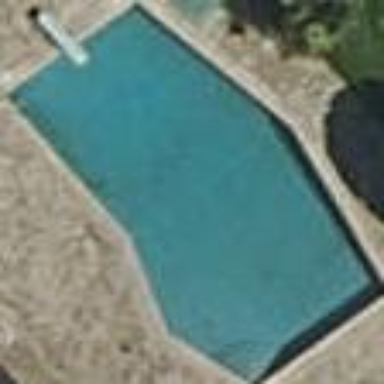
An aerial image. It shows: Swimming pool located in leisure land.